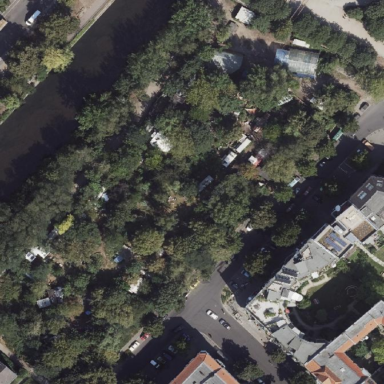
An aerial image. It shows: Residential area with mobile homes.